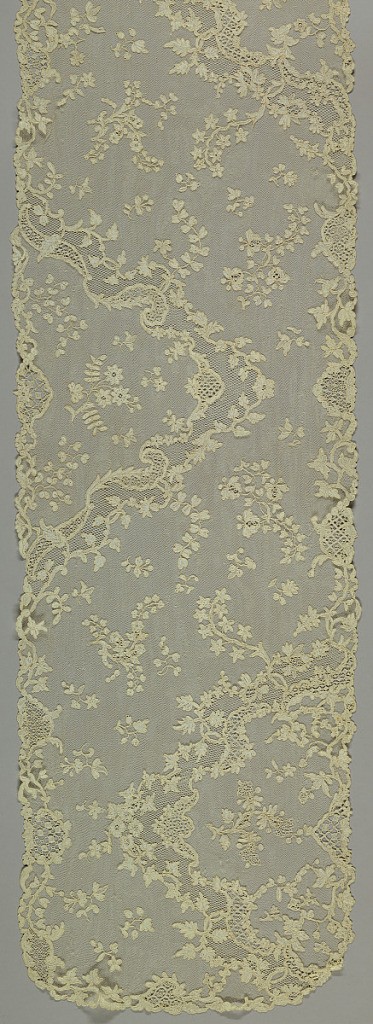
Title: Cap streamer
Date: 18th century
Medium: linen, cotton Technique: needle lace with ground of loop and twist with twist return
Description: Cap streamer of Point d'Alençcon in a design of openwork bands in V-shapes with vine motifs and floral sprays worked in ornamental stitches. Louis XV style.